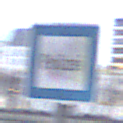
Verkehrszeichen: Polizei
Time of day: MorningAfternoon
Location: Outdoor (Urban)
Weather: Overcast
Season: NotSpecified
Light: Natural